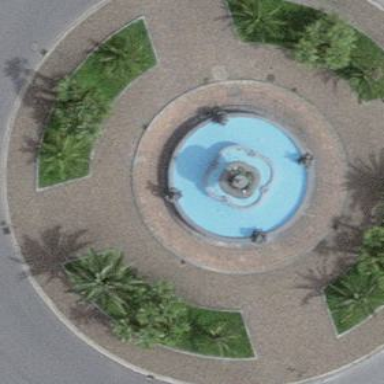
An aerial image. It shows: Monument near fountain.